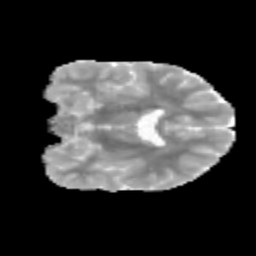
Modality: MD
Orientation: coronal
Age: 10
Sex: male
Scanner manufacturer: siemens
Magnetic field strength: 3 T
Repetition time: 3.8 s
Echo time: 0.07 s